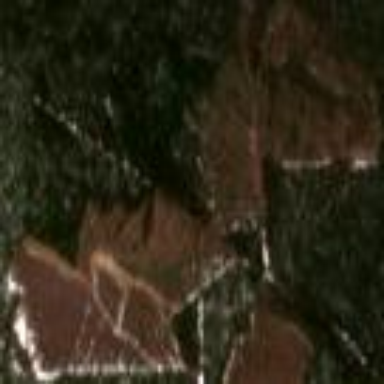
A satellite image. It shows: Logging area.